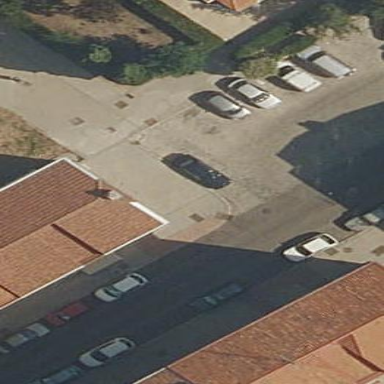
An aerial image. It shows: Image showing building with apartments.